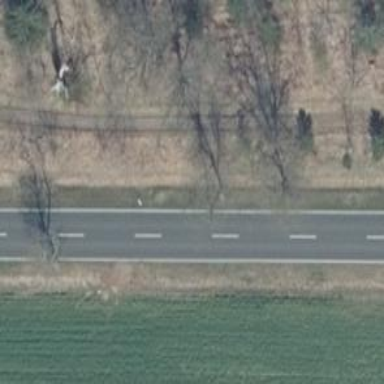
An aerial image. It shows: Asphalt road classified as tertiary.